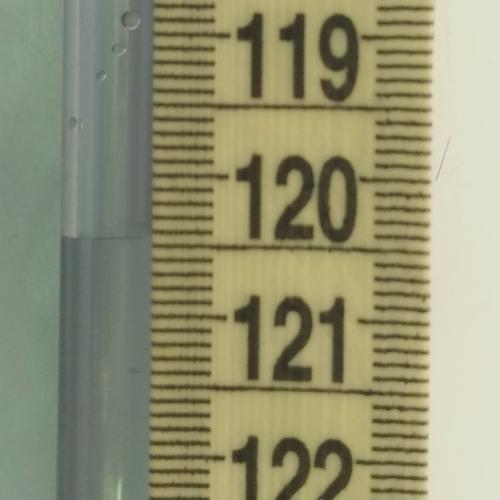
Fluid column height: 120.4 cm